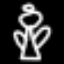
Label: angel